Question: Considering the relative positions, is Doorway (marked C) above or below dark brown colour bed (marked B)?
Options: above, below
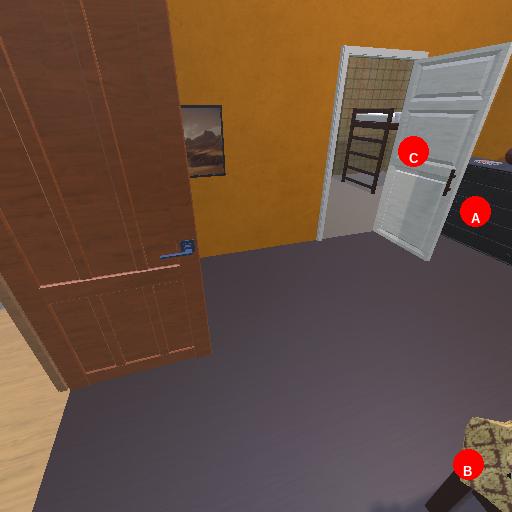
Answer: above